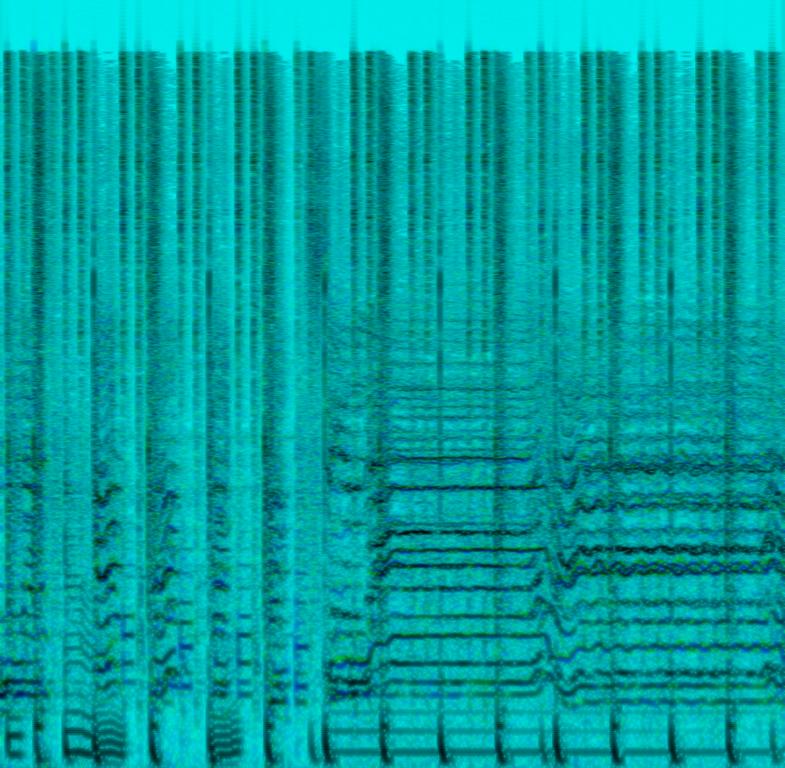
Male and female singers sing this vocal harmony. The song is medium tempo with a groovy bass-line, keyboard accompaniment, guitar rhythm and a steady drumming rhythm with clapping percussions. The song is exciting and  groovy. The song is a classic pop hit cover with an average quality sound.